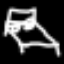
Label: bed